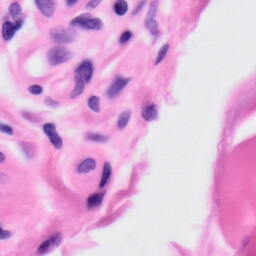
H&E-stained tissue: Skin